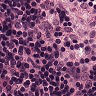
Metastatic tissue present: no